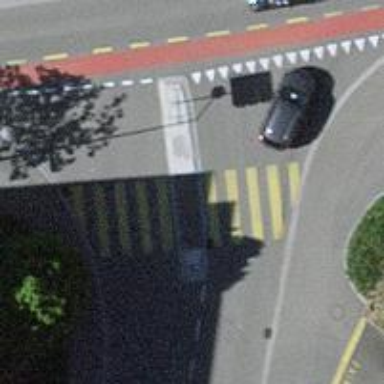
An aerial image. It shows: Marked zebra crossing with island in the middle.